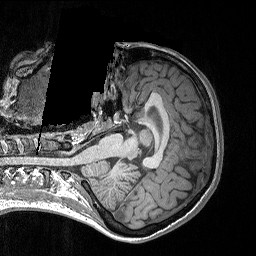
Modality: T1w
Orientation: axial
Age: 31
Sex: female